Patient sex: M
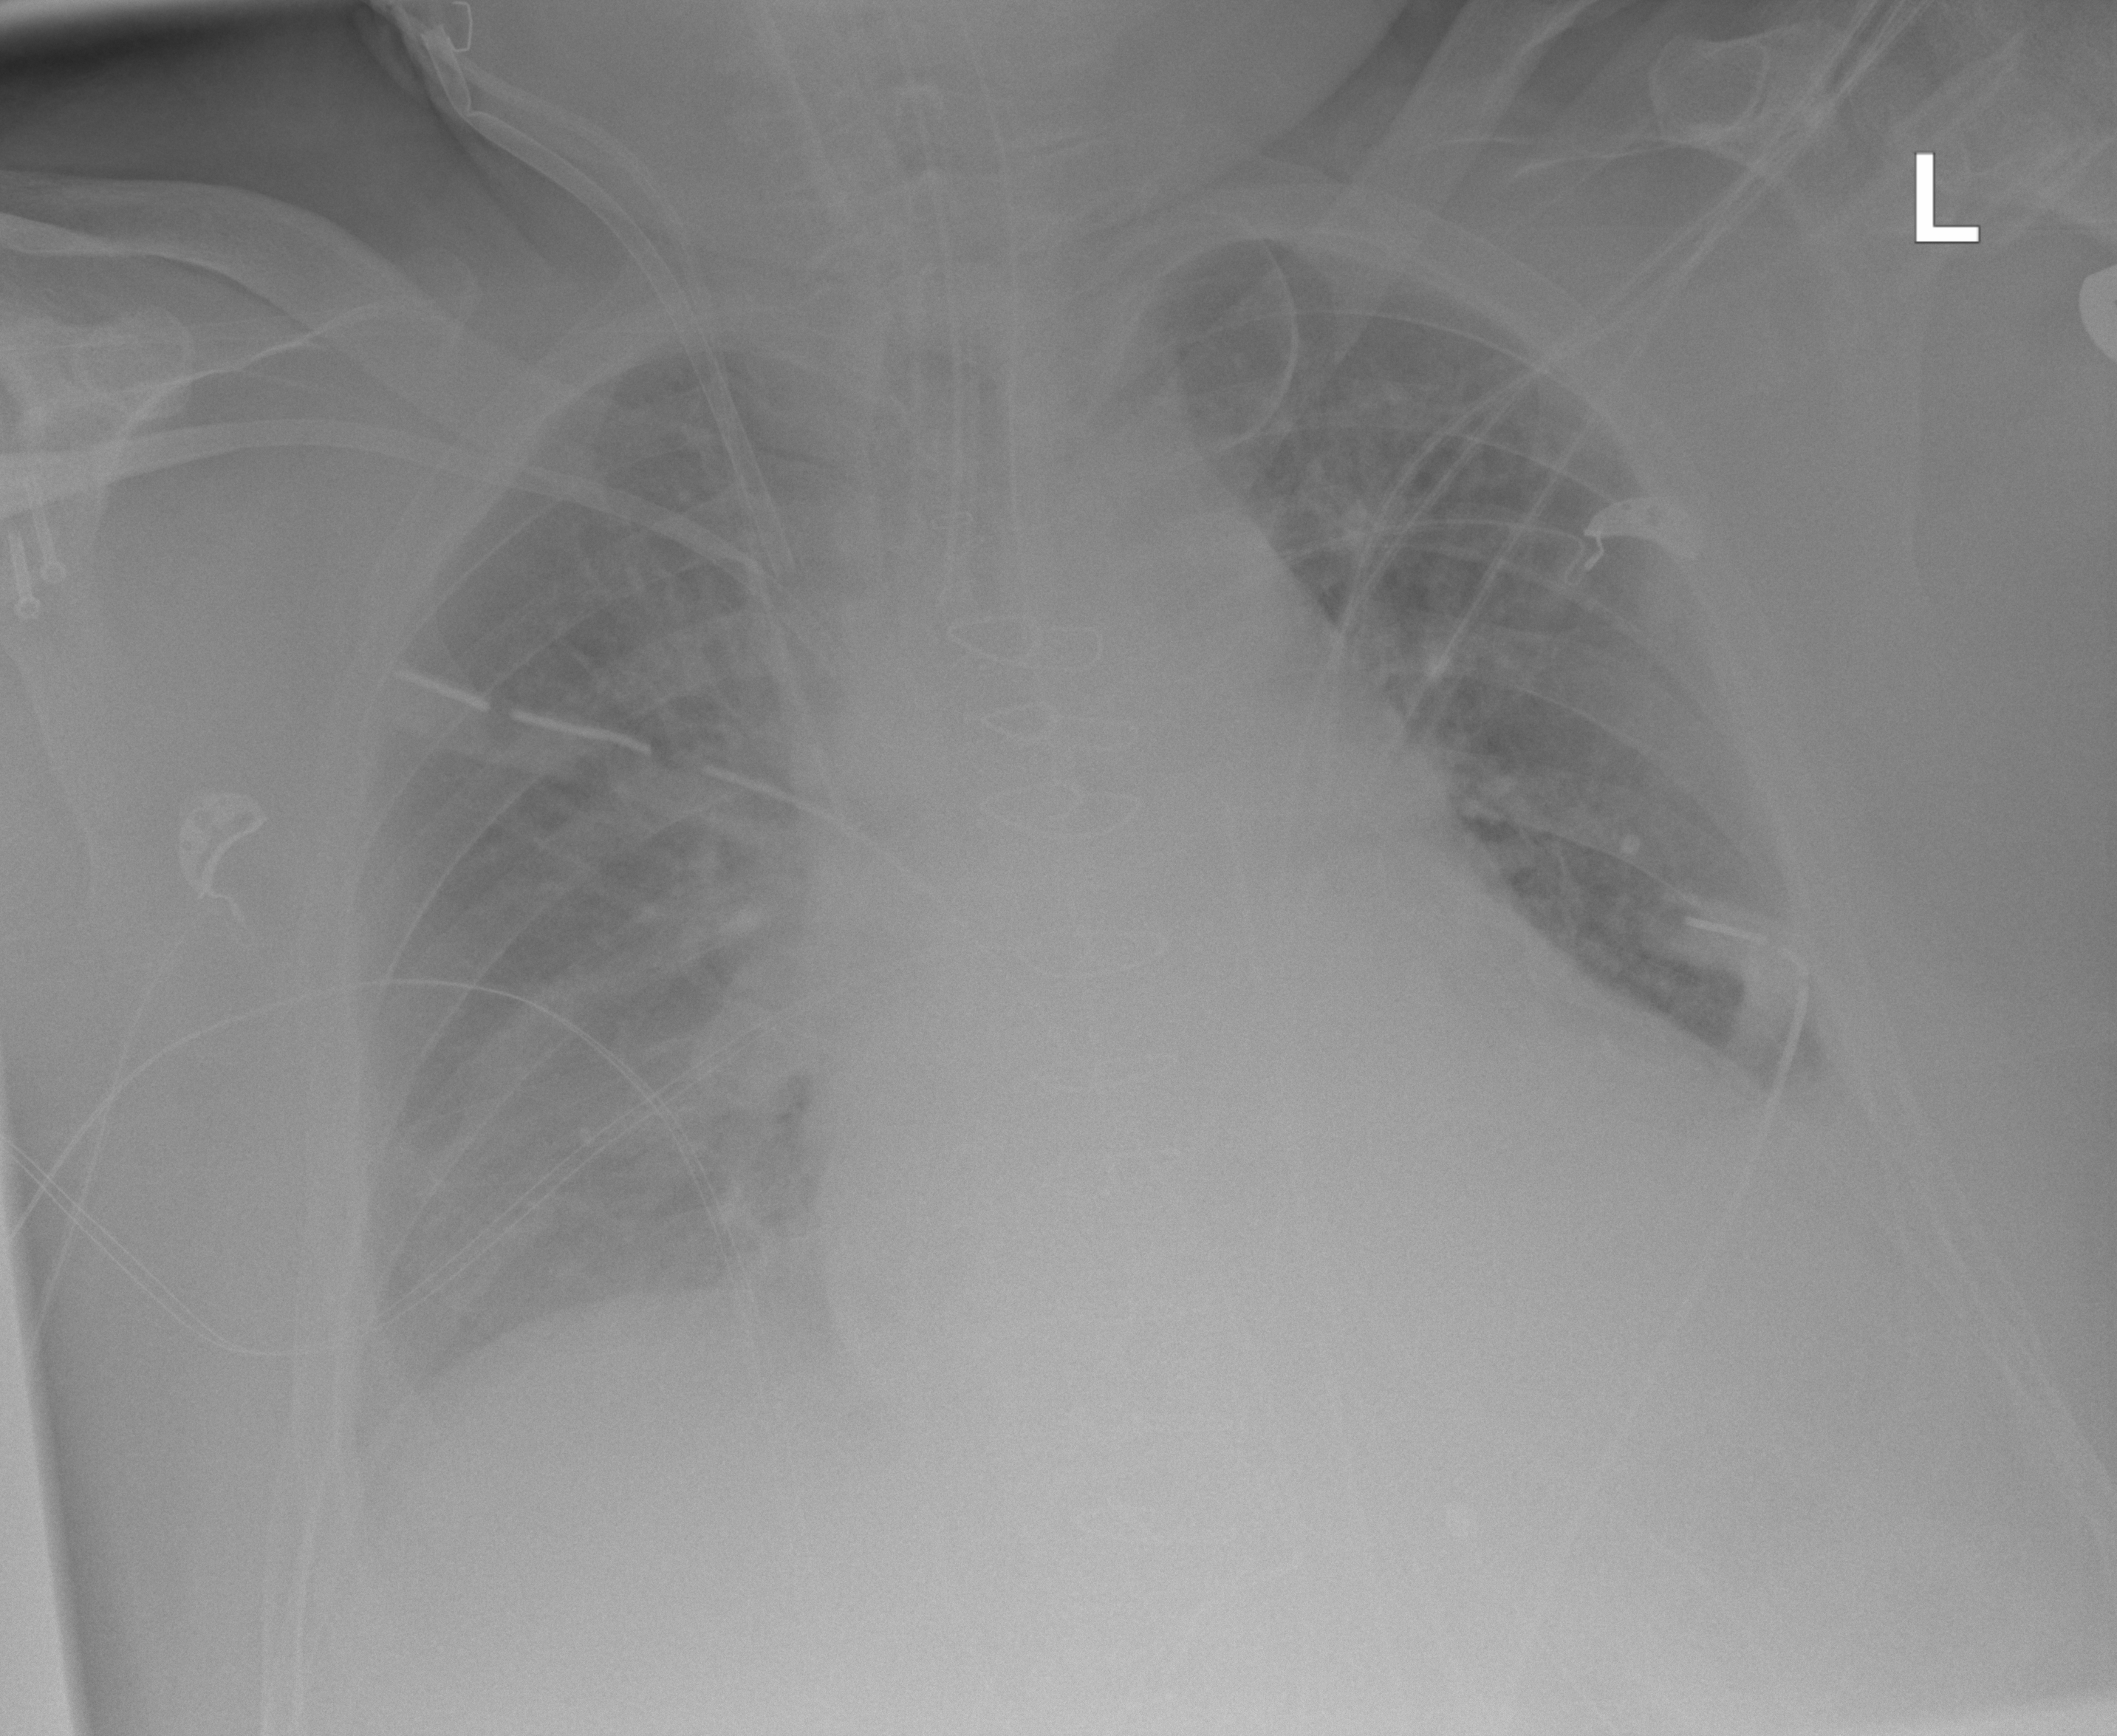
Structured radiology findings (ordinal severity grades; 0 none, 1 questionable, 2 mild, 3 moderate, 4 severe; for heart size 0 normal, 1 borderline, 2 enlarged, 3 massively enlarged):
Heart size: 2
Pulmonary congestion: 2
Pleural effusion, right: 2
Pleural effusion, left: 2
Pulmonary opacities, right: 0
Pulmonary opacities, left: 0
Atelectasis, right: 2
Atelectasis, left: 2